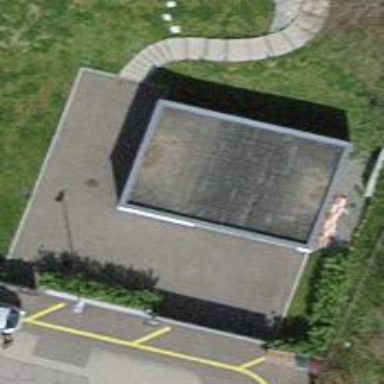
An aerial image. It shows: Garage building.